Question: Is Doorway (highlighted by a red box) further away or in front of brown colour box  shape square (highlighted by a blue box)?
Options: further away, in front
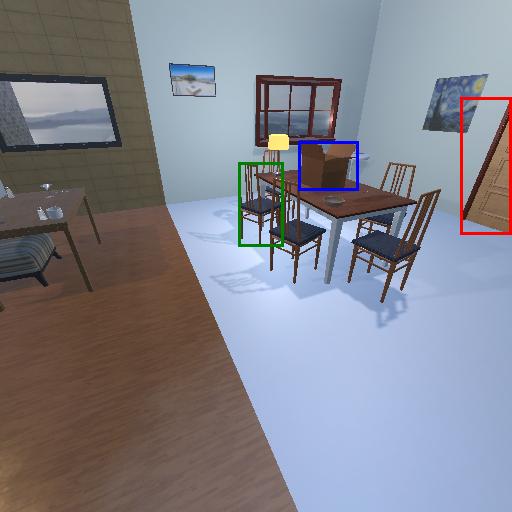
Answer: further away